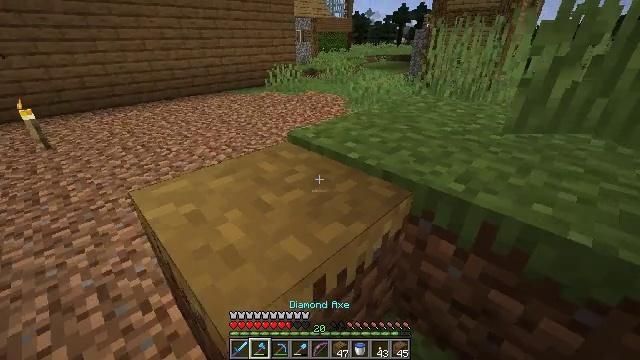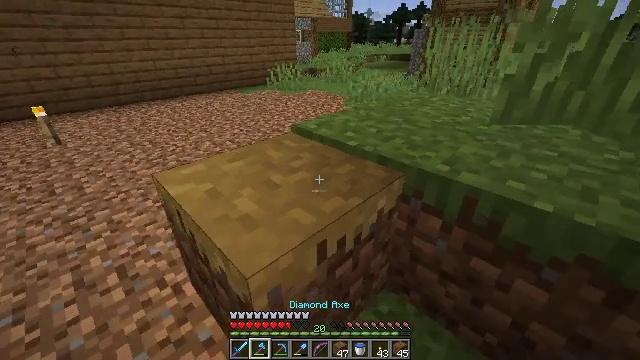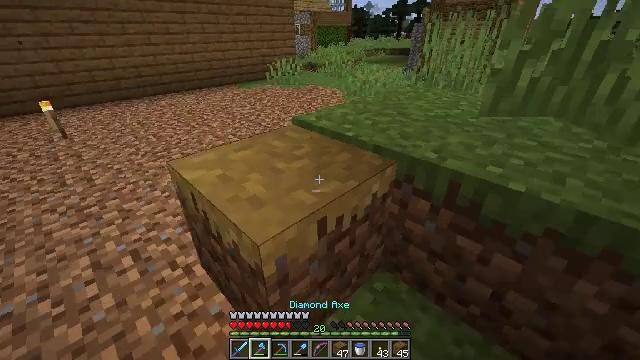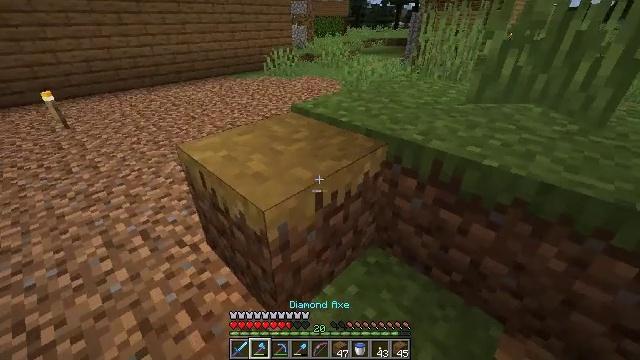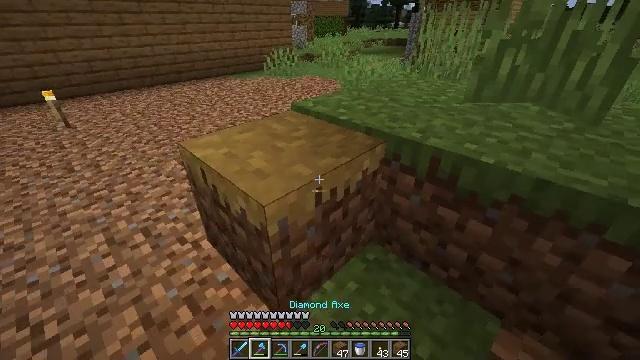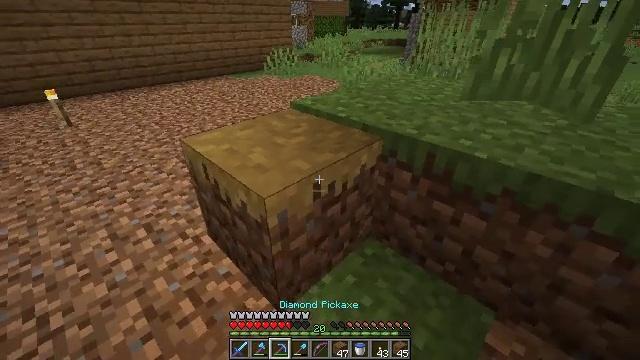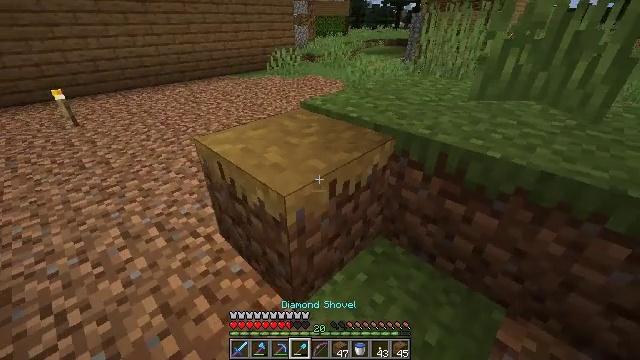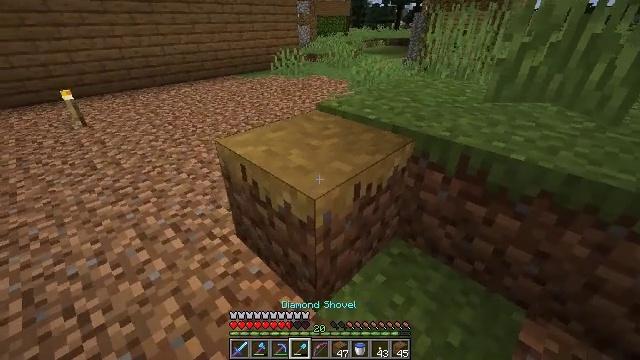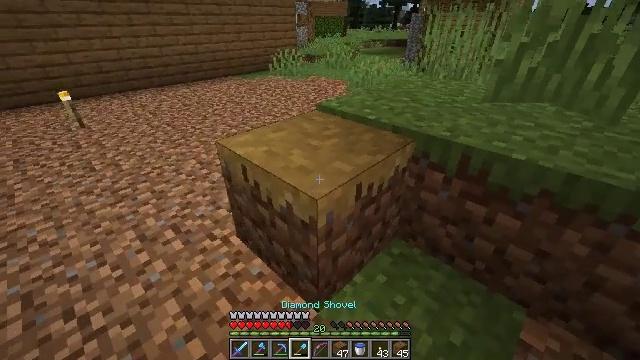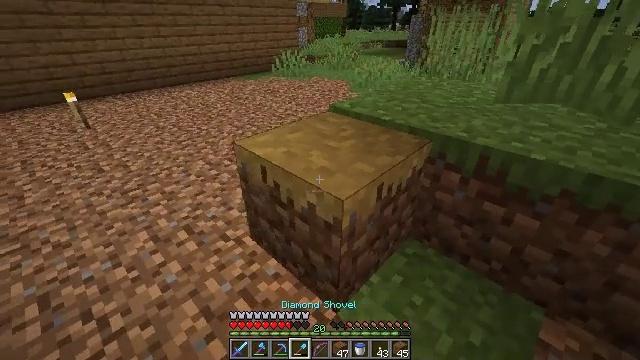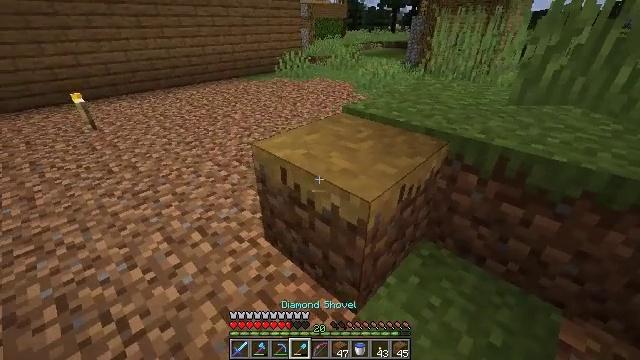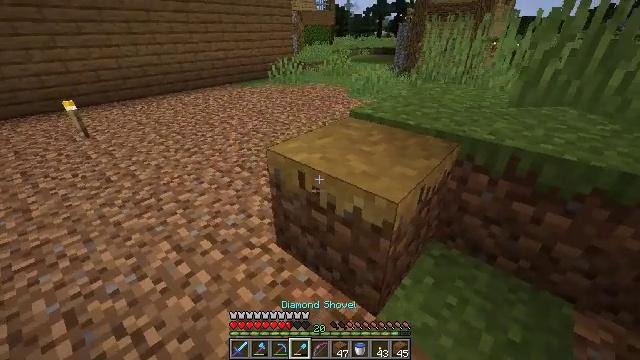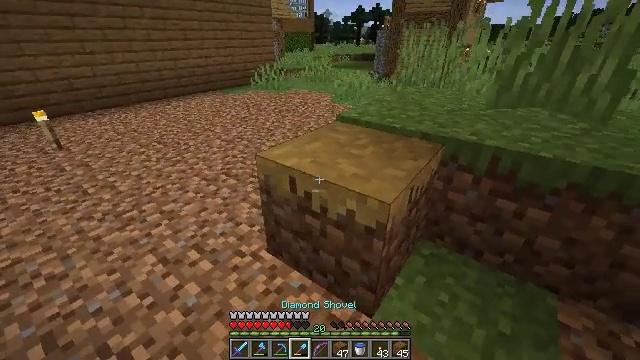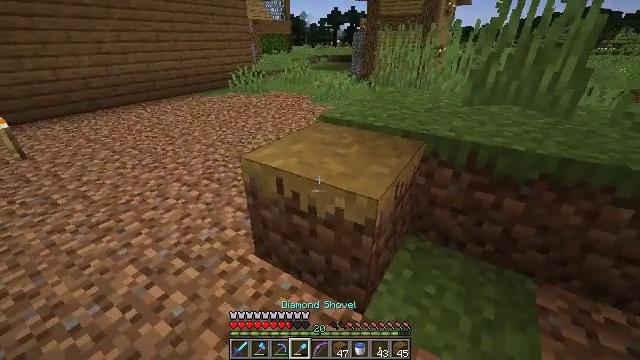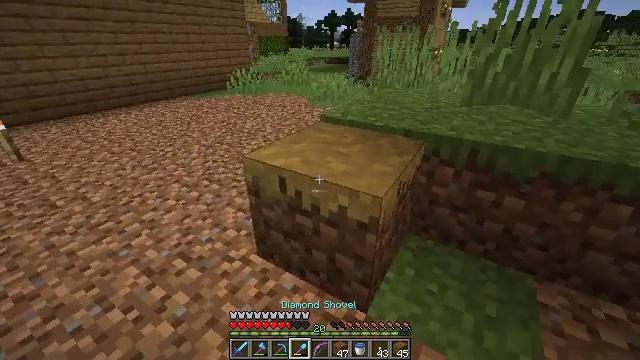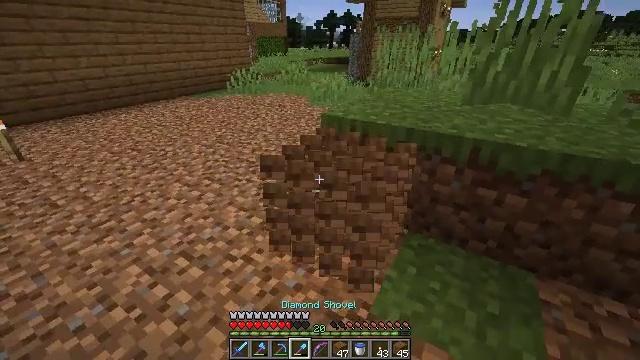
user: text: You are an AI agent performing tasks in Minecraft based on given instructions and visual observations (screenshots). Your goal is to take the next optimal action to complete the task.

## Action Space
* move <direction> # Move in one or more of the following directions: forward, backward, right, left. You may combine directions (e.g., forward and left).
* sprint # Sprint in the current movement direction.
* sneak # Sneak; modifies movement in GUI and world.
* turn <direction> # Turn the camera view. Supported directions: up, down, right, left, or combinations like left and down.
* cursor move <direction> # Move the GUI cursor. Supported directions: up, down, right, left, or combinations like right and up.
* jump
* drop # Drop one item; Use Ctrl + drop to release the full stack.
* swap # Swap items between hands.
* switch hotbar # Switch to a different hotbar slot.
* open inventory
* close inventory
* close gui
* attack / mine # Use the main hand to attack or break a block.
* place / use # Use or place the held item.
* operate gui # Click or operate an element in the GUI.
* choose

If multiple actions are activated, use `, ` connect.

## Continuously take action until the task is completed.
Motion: motion action
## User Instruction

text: Mine the grass path to create a new path.
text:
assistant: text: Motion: move back
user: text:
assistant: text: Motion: move back
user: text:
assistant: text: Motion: turn down
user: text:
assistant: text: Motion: no_op
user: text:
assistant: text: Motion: no_op
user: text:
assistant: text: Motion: move left
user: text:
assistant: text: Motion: move left
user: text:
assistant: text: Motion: no_op
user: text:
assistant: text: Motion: move left
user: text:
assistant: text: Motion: move left
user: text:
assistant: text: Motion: turn right and up
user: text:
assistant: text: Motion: turn right and up
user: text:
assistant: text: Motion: turn right
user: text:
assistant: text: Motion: no_op
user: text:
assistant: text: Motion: attack / mine
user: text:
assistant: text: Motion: turn right and up, attack / mine
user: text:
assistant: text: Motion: turn right and up, attack / mine
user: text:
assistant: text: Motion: turn right and up, attack / mine
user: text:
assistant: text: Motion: turn right and up, attack / mine
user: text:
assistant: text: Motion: attack / mine